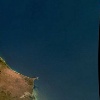
Label: water